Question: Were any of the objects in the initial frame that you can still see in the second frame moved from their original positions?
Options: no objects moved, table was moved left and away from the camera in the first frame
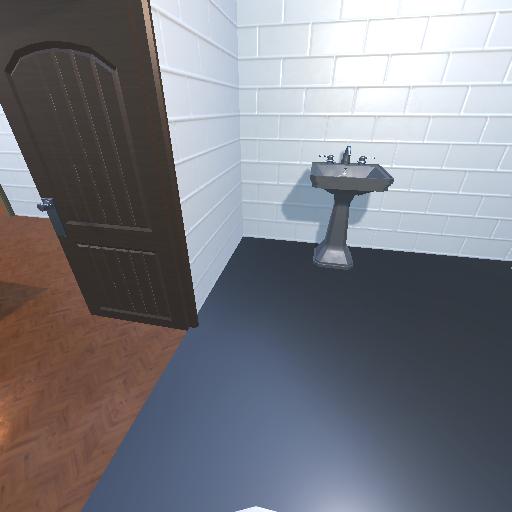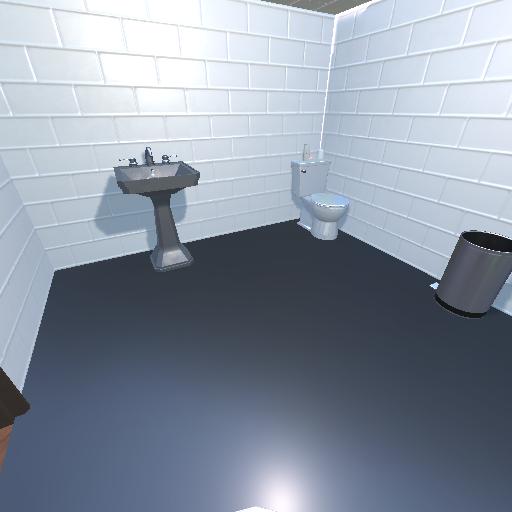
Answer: no objects moved